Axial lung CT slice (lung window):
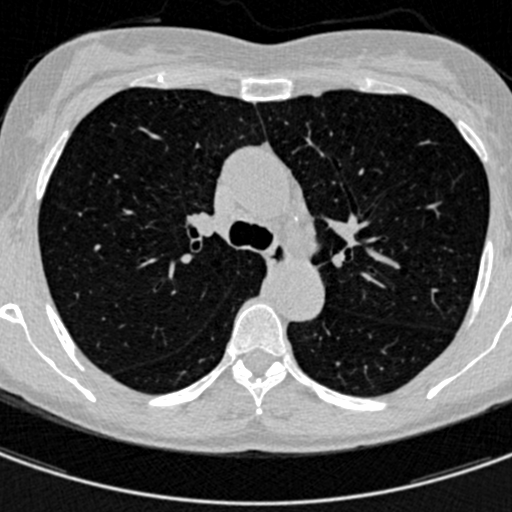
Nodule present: no